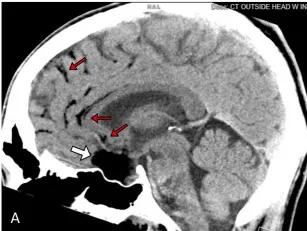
Sagittal.
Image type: radiology (ct)